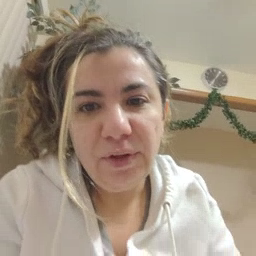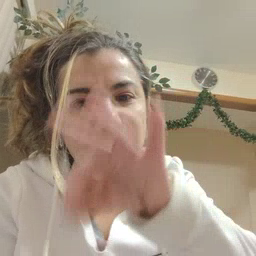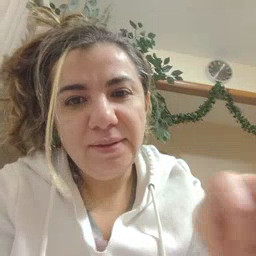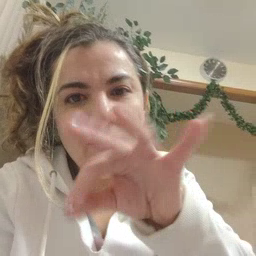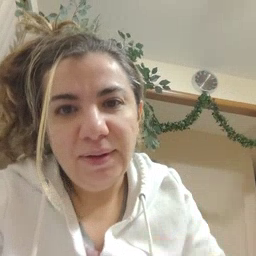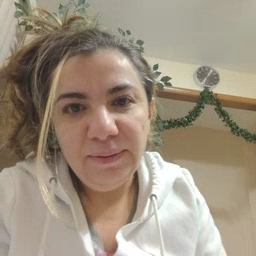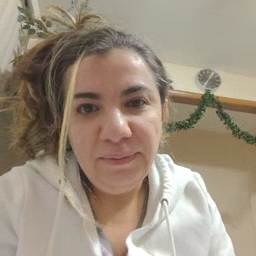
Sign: frenchfries